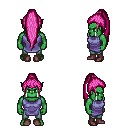
a pixel art fantasy rpg character, male body template, orc, green skin, chain tabard jacket, teal pants, pink extra-long topknot hairstyle, maroon shoes, four views (front, back, left, right), 2x2 character sprite sheet, small pixel art, hard edges, no anti-aliasing